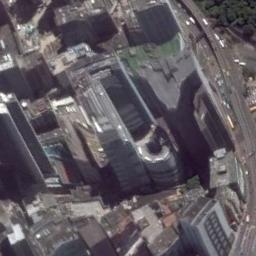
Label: commercial_area